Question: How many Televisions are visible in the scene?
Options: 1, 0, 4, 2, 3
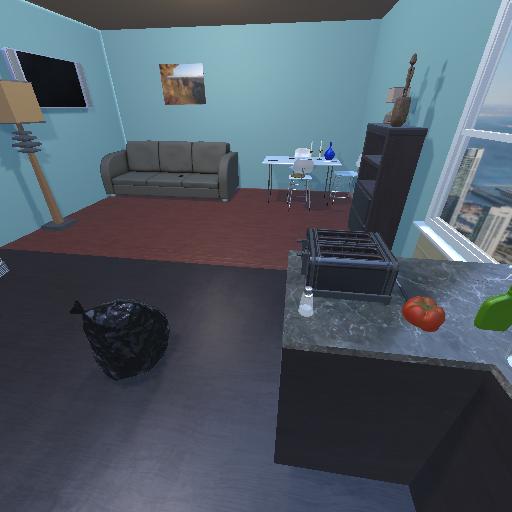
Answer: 1